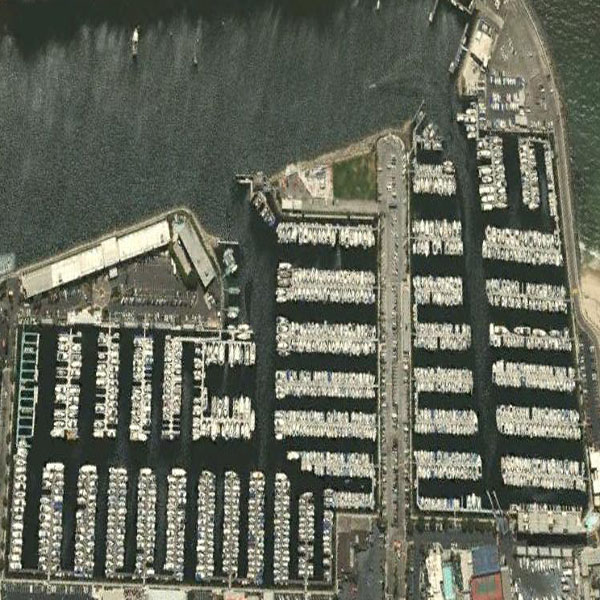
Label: Port